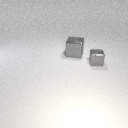
small gray metal cube to the right of large gray metal cube